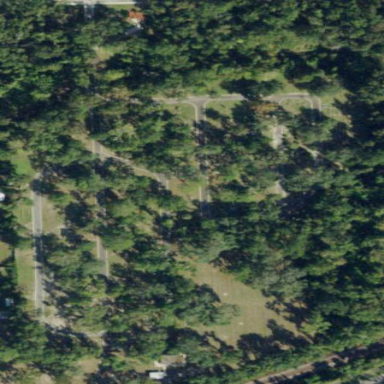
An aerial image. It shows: Cemetery.